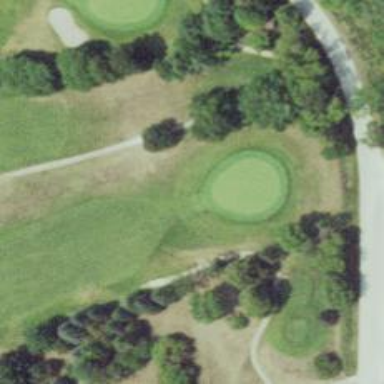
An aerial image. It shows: Golf hole.